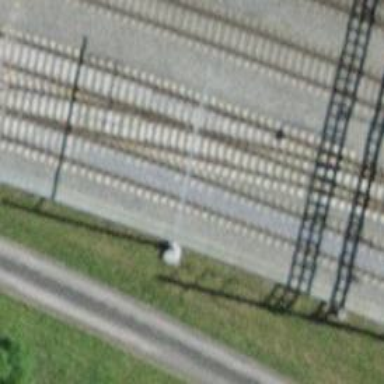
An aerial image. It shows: Railway siding with one electrified track and contact line.